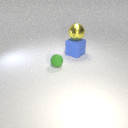
large blue rubber cube to the right of small green rubber sphere